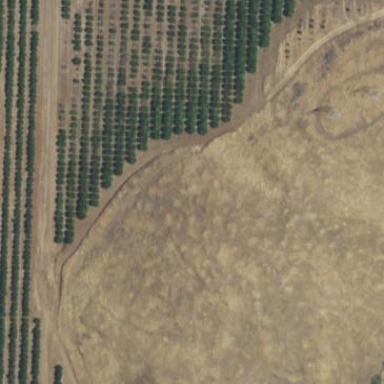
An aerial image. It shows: Orange orchard with beautiful orange trees.